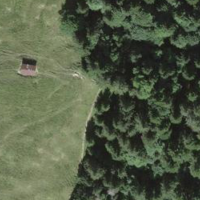
EUNIS habitat code: 44
Species observed at this site:
Araneus diadematus
Erebia aethiops